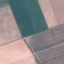
Land use / land cover: AnnualCrop